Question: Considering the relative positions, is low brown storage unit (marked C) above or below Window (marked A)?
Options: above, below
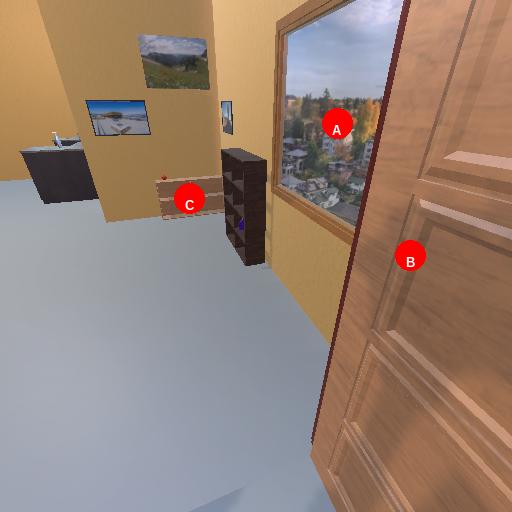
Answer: above